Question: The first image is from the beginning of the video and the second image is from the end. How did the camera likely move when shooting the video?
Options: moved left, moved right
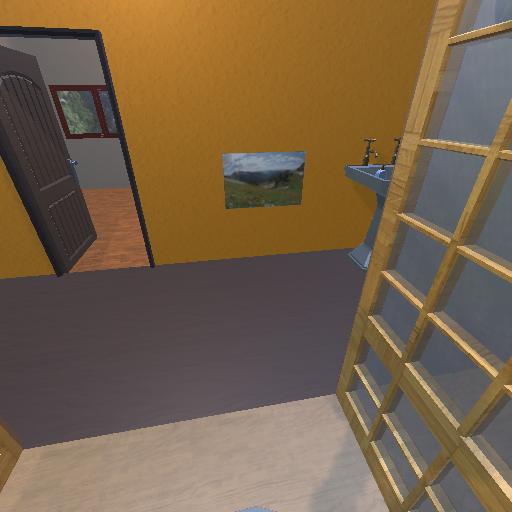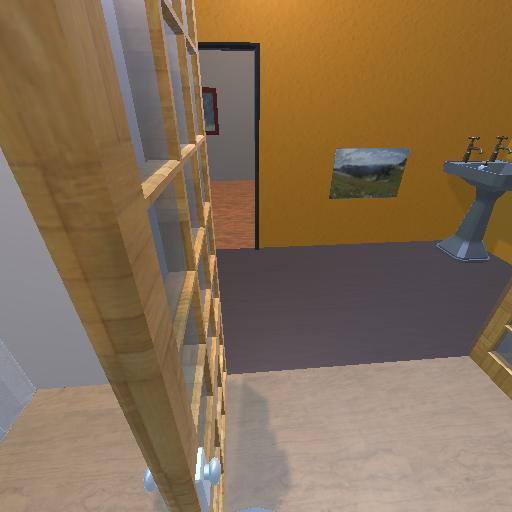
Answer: moved left